Question: I've problem with customising 'UIBarButtonItem' title text attributes. When I use custom font (Clear Sans by Intel) it jumps on back gesture, when popping the view controller. Have you met the same problem?
Code to set attributes is:
'[[UIBarButtonItem appearance] setTitleTextAttributes: @{ NSFontAttributeName: [UIFont fontWithName:@"ClearSans" size:17.0f], NSForegroundColorAttributeName: kRedColor } forState: UIControlStateNormal];'
You can find the gif example here. Watch the Edit button:
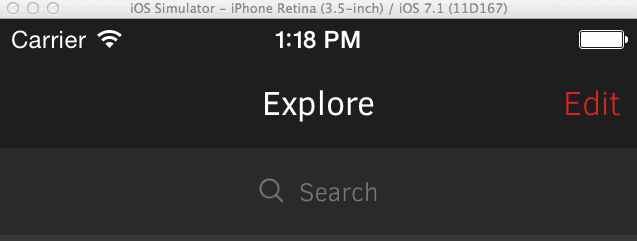
Answer: Do you have some code in 'viewDidAppear' which might trigger that? If so, it might make sense to move it to 'viewWillAppear'.